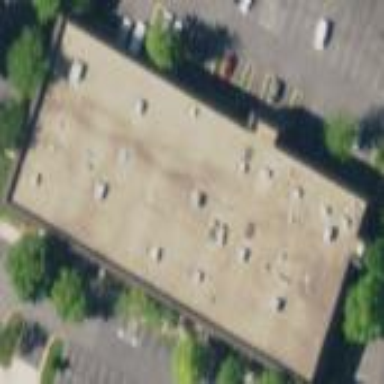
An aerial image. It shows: Commercial building.